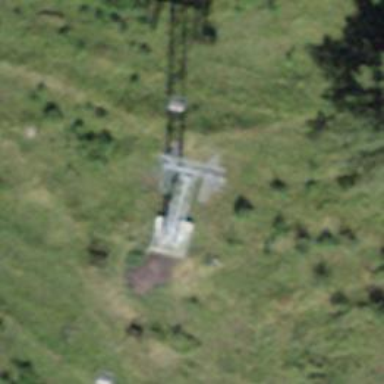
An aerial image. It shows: Pylon for aerialway.